Question: '''
<div class="input-group">
<input type="text" class="form-control" placeholder="Enter Text" ng-model="csrModel.accountNumber" />
<span class="input-group-addon" ng-click="csrModel.search(csrModel.accountNumber)">
<i class="fa fa-search"></i>
</span>
</div>
'''
I have input box which I am using as a search field. On click of span i am calling 'ng-click' function.
Same think I want when user will enter after some text in input field i need to call 'ng-click' function.

Please suggest me what to use.
I tried to use some form element but it screw my design. I don't wanna change look and design.
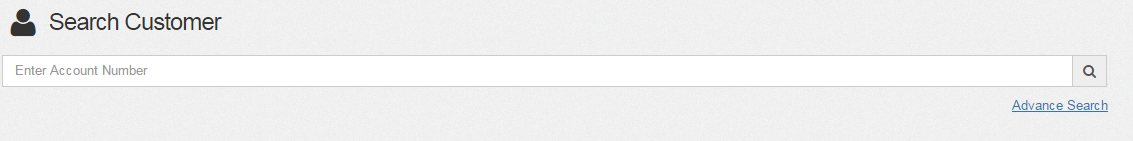
Answer: You can use
'''
<input type="text" class="form-control" placeholder="Enter Text"
ng-model="csrModel.accountNumber"
ng-keyup="callOnEnter($event,csrModel.accountNumber)"/>
'''
and in JS
'''
$scope.callOnEnter = function($event, accountNumber) {
if ($event.keyCode === 13) {
$scope.csrModel.search(accountNumber);
}
}
'''
It is more angular way